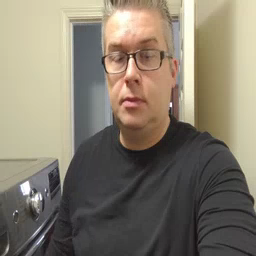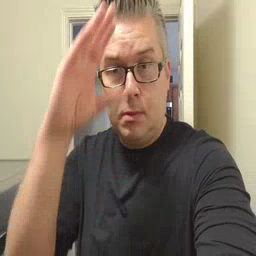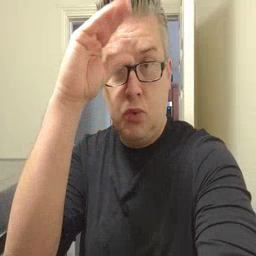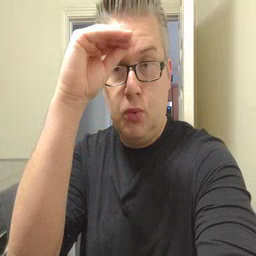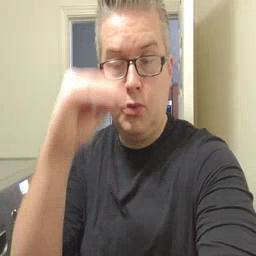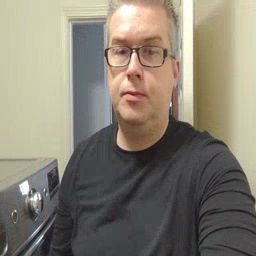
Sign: boy